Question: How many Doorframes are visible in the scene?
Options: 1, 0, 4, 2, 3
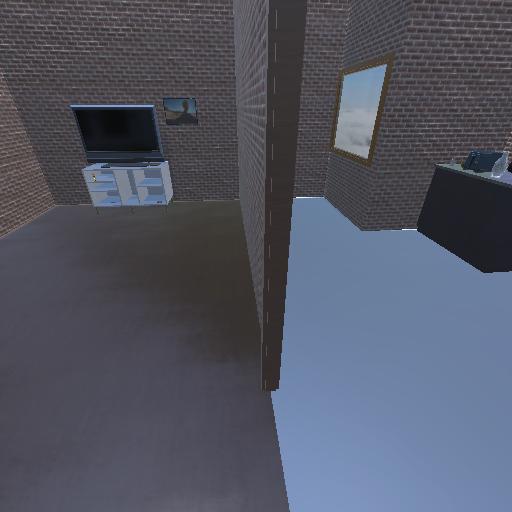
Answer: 1